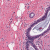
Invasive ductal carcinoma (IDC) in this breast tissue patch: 0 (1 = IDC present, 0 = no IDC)